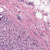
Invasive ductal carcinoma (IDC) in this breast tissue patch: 0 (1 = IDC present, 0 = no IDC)